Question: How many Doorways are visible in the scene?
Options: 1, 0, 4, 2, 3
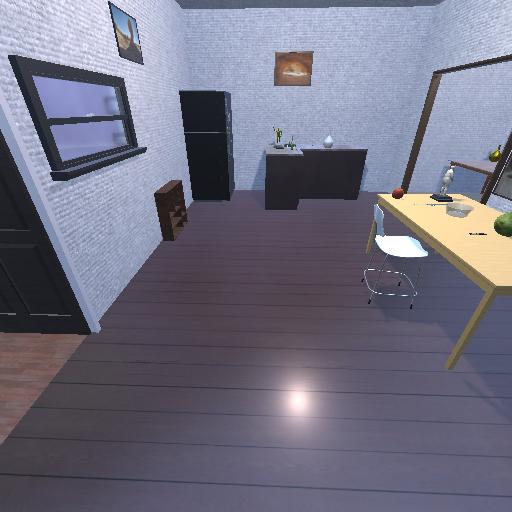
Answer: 1